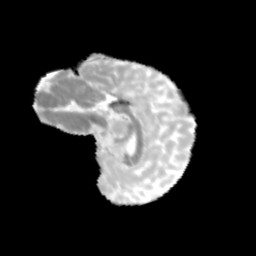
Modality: MD
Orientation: sagittal
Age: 10
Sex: male
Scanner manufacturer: siemens
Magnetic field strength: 3 T
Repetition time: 3.8 s
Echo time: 0.07 s